Question: I am using FCKEditor in my project and need some of the text to be un-modifiable in that.
I am thinking like create some plugin which will make some specific tag like '<a href...>' tag to be Un-modifiable.
See in below image... Like 'EBL:{Blood Loss:minimal}' and 'Fluids {Fluids: none}' is Un-modifyable part in HTML. I mean kind of these. Some part of Text is not modifiable. Any one can give me any hint for any plugin like that... Thanks...

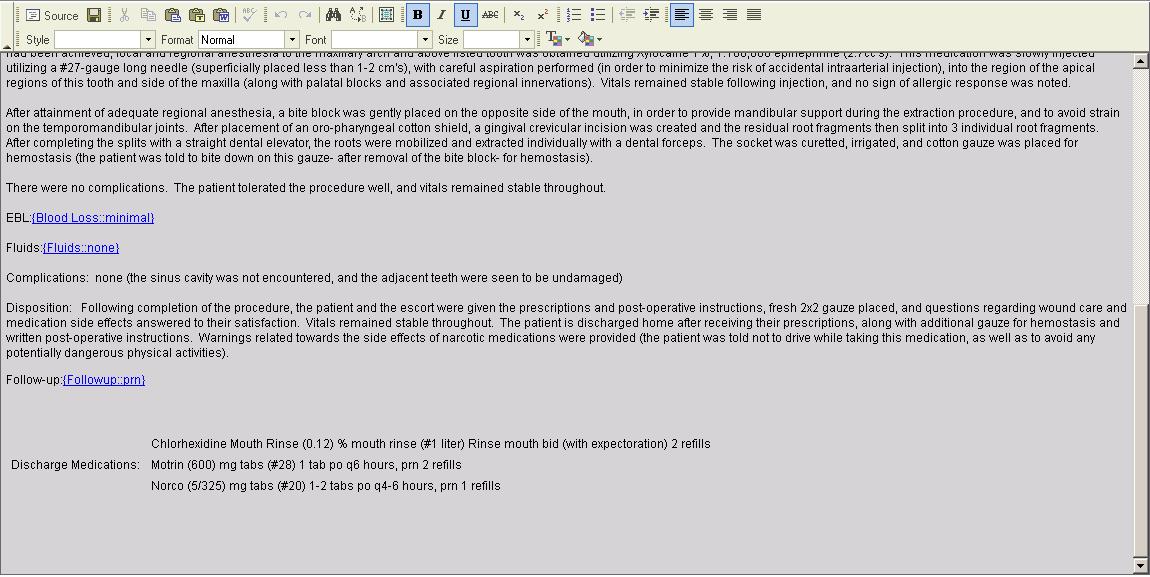
Answer: There's official placeholder plugin for CKEditor. You can check it here <URL> It should be appropriate to your needs.